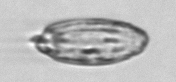
Label: Katodinium_or_Torodinium